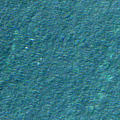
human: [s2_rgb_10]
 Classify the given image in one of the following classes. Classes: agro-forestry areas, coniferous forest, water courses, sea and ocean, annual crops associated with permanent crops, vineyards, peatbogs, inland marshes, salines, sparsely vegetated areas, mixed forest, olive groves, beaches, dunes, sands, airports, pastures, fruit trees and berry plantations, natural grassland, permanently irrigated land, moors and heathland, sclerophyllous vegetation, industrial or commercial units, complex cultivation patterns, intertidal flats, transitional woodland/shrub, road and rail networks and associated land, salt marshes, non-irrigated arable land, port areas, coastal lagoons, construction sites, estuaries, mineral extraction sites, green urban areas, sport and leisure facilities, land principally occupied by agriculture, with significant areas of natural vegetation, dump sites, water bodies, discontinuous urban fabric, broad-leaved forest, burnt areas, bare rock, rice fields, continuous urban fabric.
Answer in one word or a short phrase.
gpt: sea and ocean